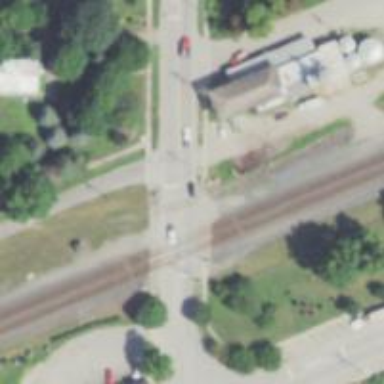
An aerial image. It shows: Level crossing with lights and barriers.